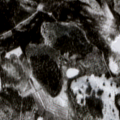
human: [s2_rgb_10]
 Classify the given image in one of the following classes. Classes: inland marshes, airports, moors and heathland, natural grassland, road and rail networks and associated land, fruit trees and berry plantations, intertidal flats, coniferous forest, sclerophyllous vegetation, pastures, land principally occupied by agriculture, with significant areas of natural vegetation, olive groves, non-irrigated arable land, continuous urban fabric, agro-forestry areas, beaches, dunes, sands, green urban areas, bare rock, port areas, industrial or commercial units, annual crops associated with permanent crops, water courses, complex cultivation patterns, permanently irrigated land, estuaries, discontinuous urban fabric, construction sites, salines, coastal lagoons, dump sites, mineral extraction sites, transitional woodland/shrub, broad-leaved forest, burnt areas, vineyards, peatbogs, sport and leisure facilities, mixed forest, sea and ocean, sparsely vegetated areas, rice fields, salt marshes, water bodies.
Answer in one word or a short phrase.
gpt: coniferous forest, mixed forest, transitional woodland/shrub